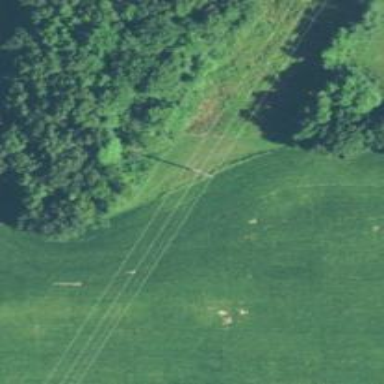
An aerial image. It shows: H-frame designed tower for power lines.